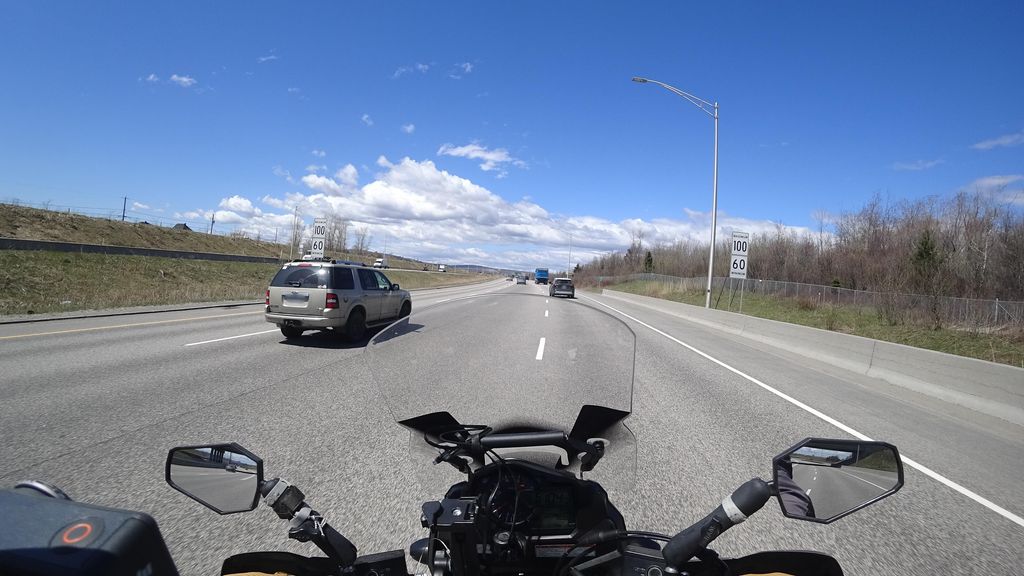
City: quebec_city